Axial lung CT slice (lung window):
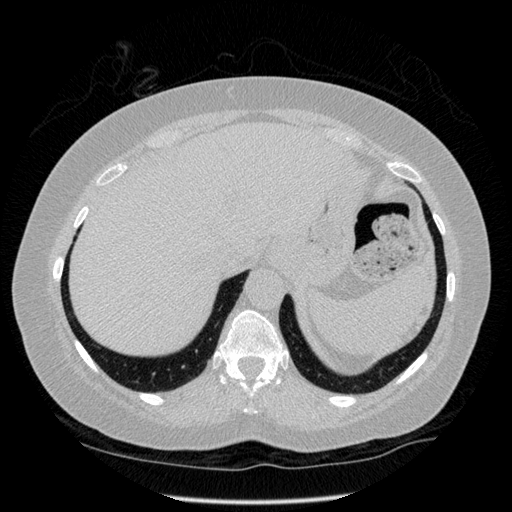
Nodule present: no